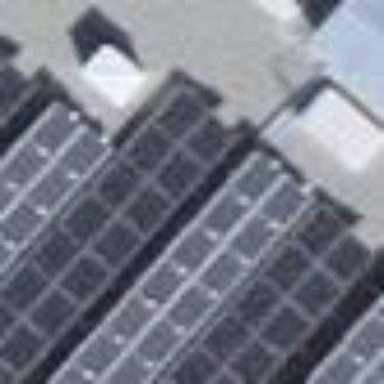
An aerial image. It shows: Solar power generator.